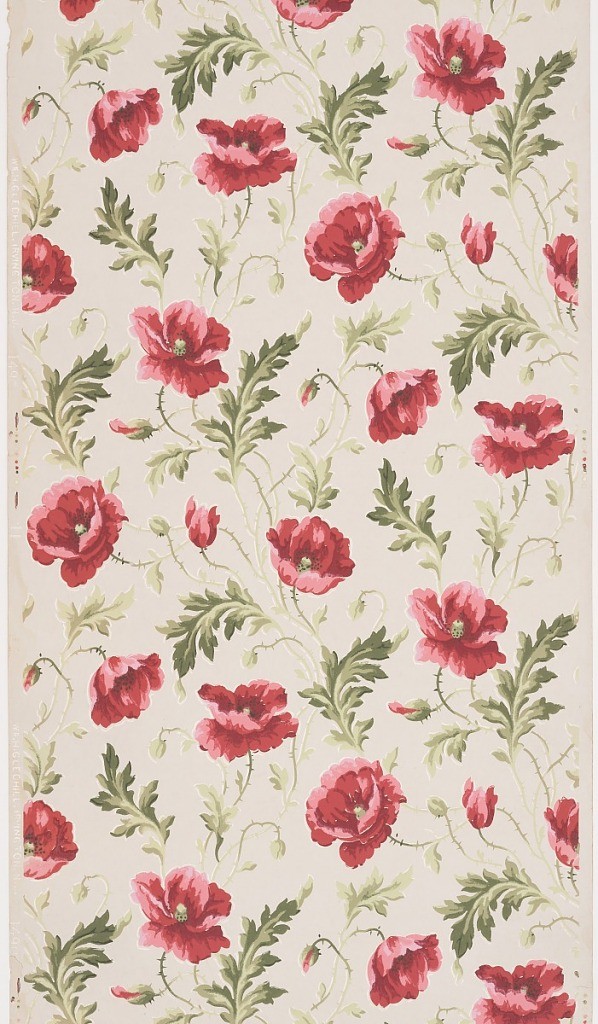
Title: Sidewall
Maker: William H. Gledhill
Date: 1905–1915
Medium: Machine-printed paper, liquid mica
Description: Bright pink poppy flowers and green foliage appear randomly scattered, printed on tan ground.